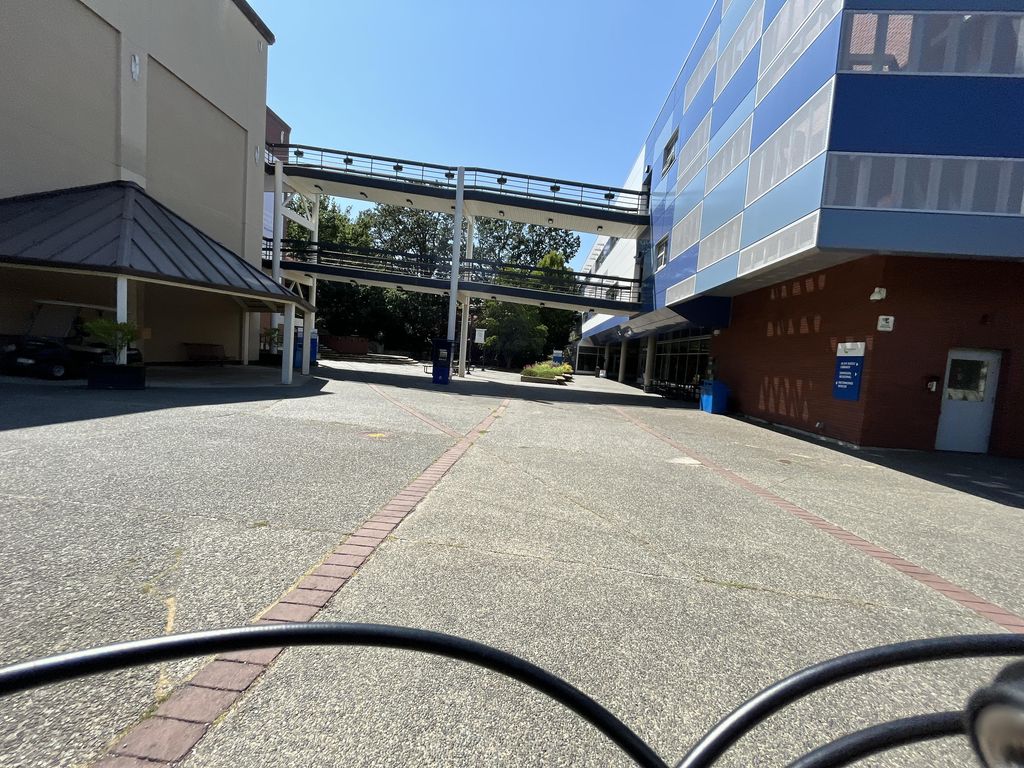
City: victoria